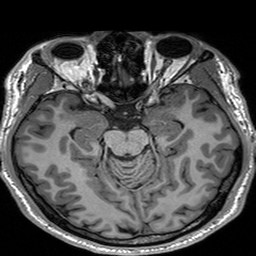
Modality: T1w
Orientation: coronal
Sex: male